Interaction volume radius: 5 \u00c5
Interaction volume height: 10 \u00c5
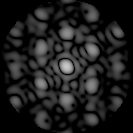
Disorder parameter: 0.4748